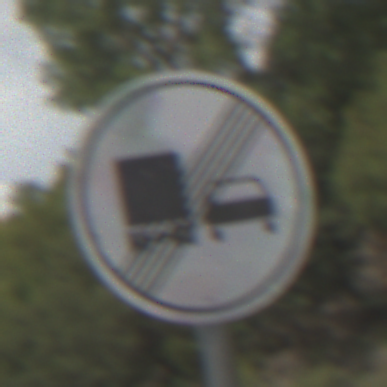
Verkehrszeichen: EndeUeberholverbotKraftfahrzeuge
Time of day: Midday
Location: Outdoor (Nature)
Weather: PartlyCloudy
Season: NotSpecified
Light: Natural